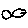
Label: fish